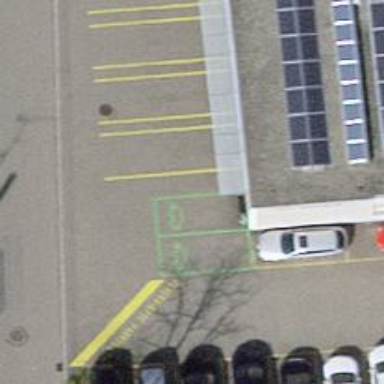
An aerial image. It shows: Charging station.